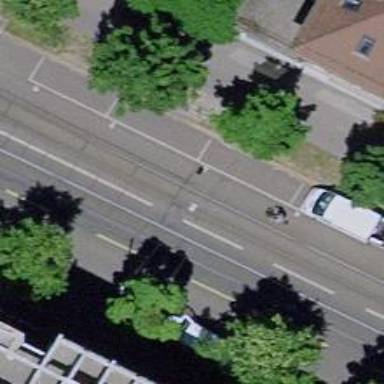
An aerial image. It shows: Avenue lined with deciduous broadleaved trees.